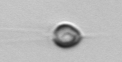
Label: Acanthoica_quattrospina